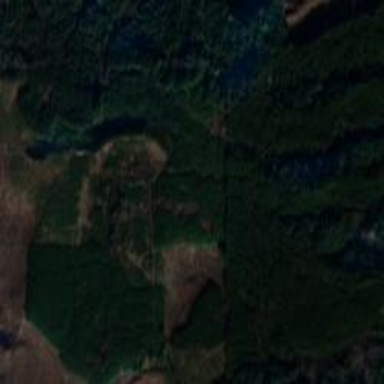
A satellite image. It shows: Clearcut area created by human activity.